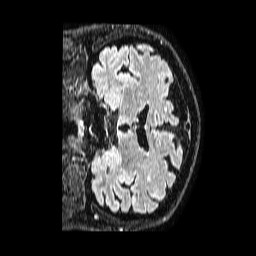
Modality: FLAIR
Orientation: coronal
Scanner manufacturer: philips
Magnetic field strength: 1.5 T
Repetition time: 4.8 s
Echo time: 0.3 s